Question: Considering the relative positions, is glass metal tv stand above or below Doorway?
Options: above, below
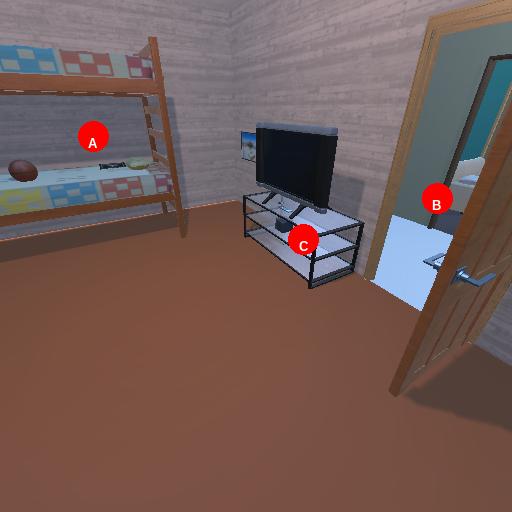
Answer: above